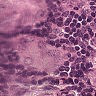
Metastatic tissue present: yes